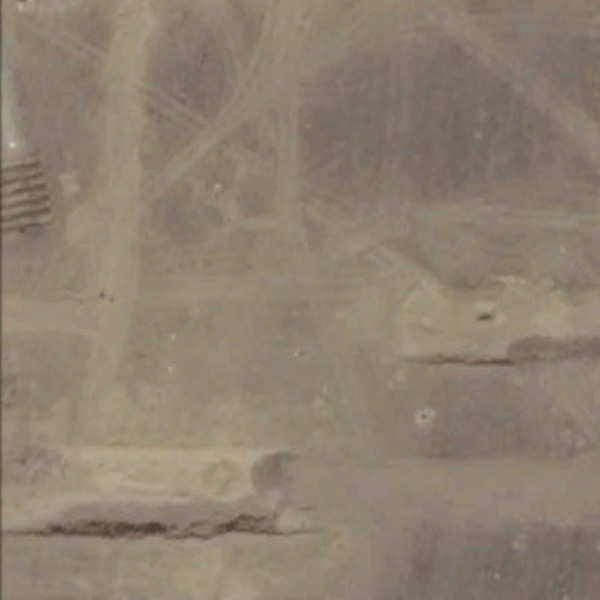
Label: BareLand